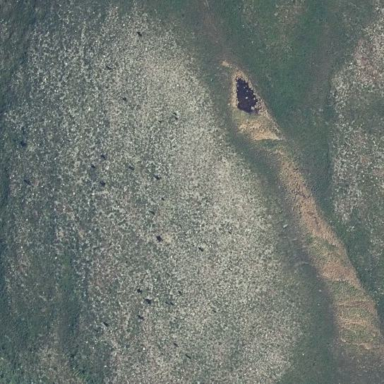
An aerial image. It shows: Bog wetland.